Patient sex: M
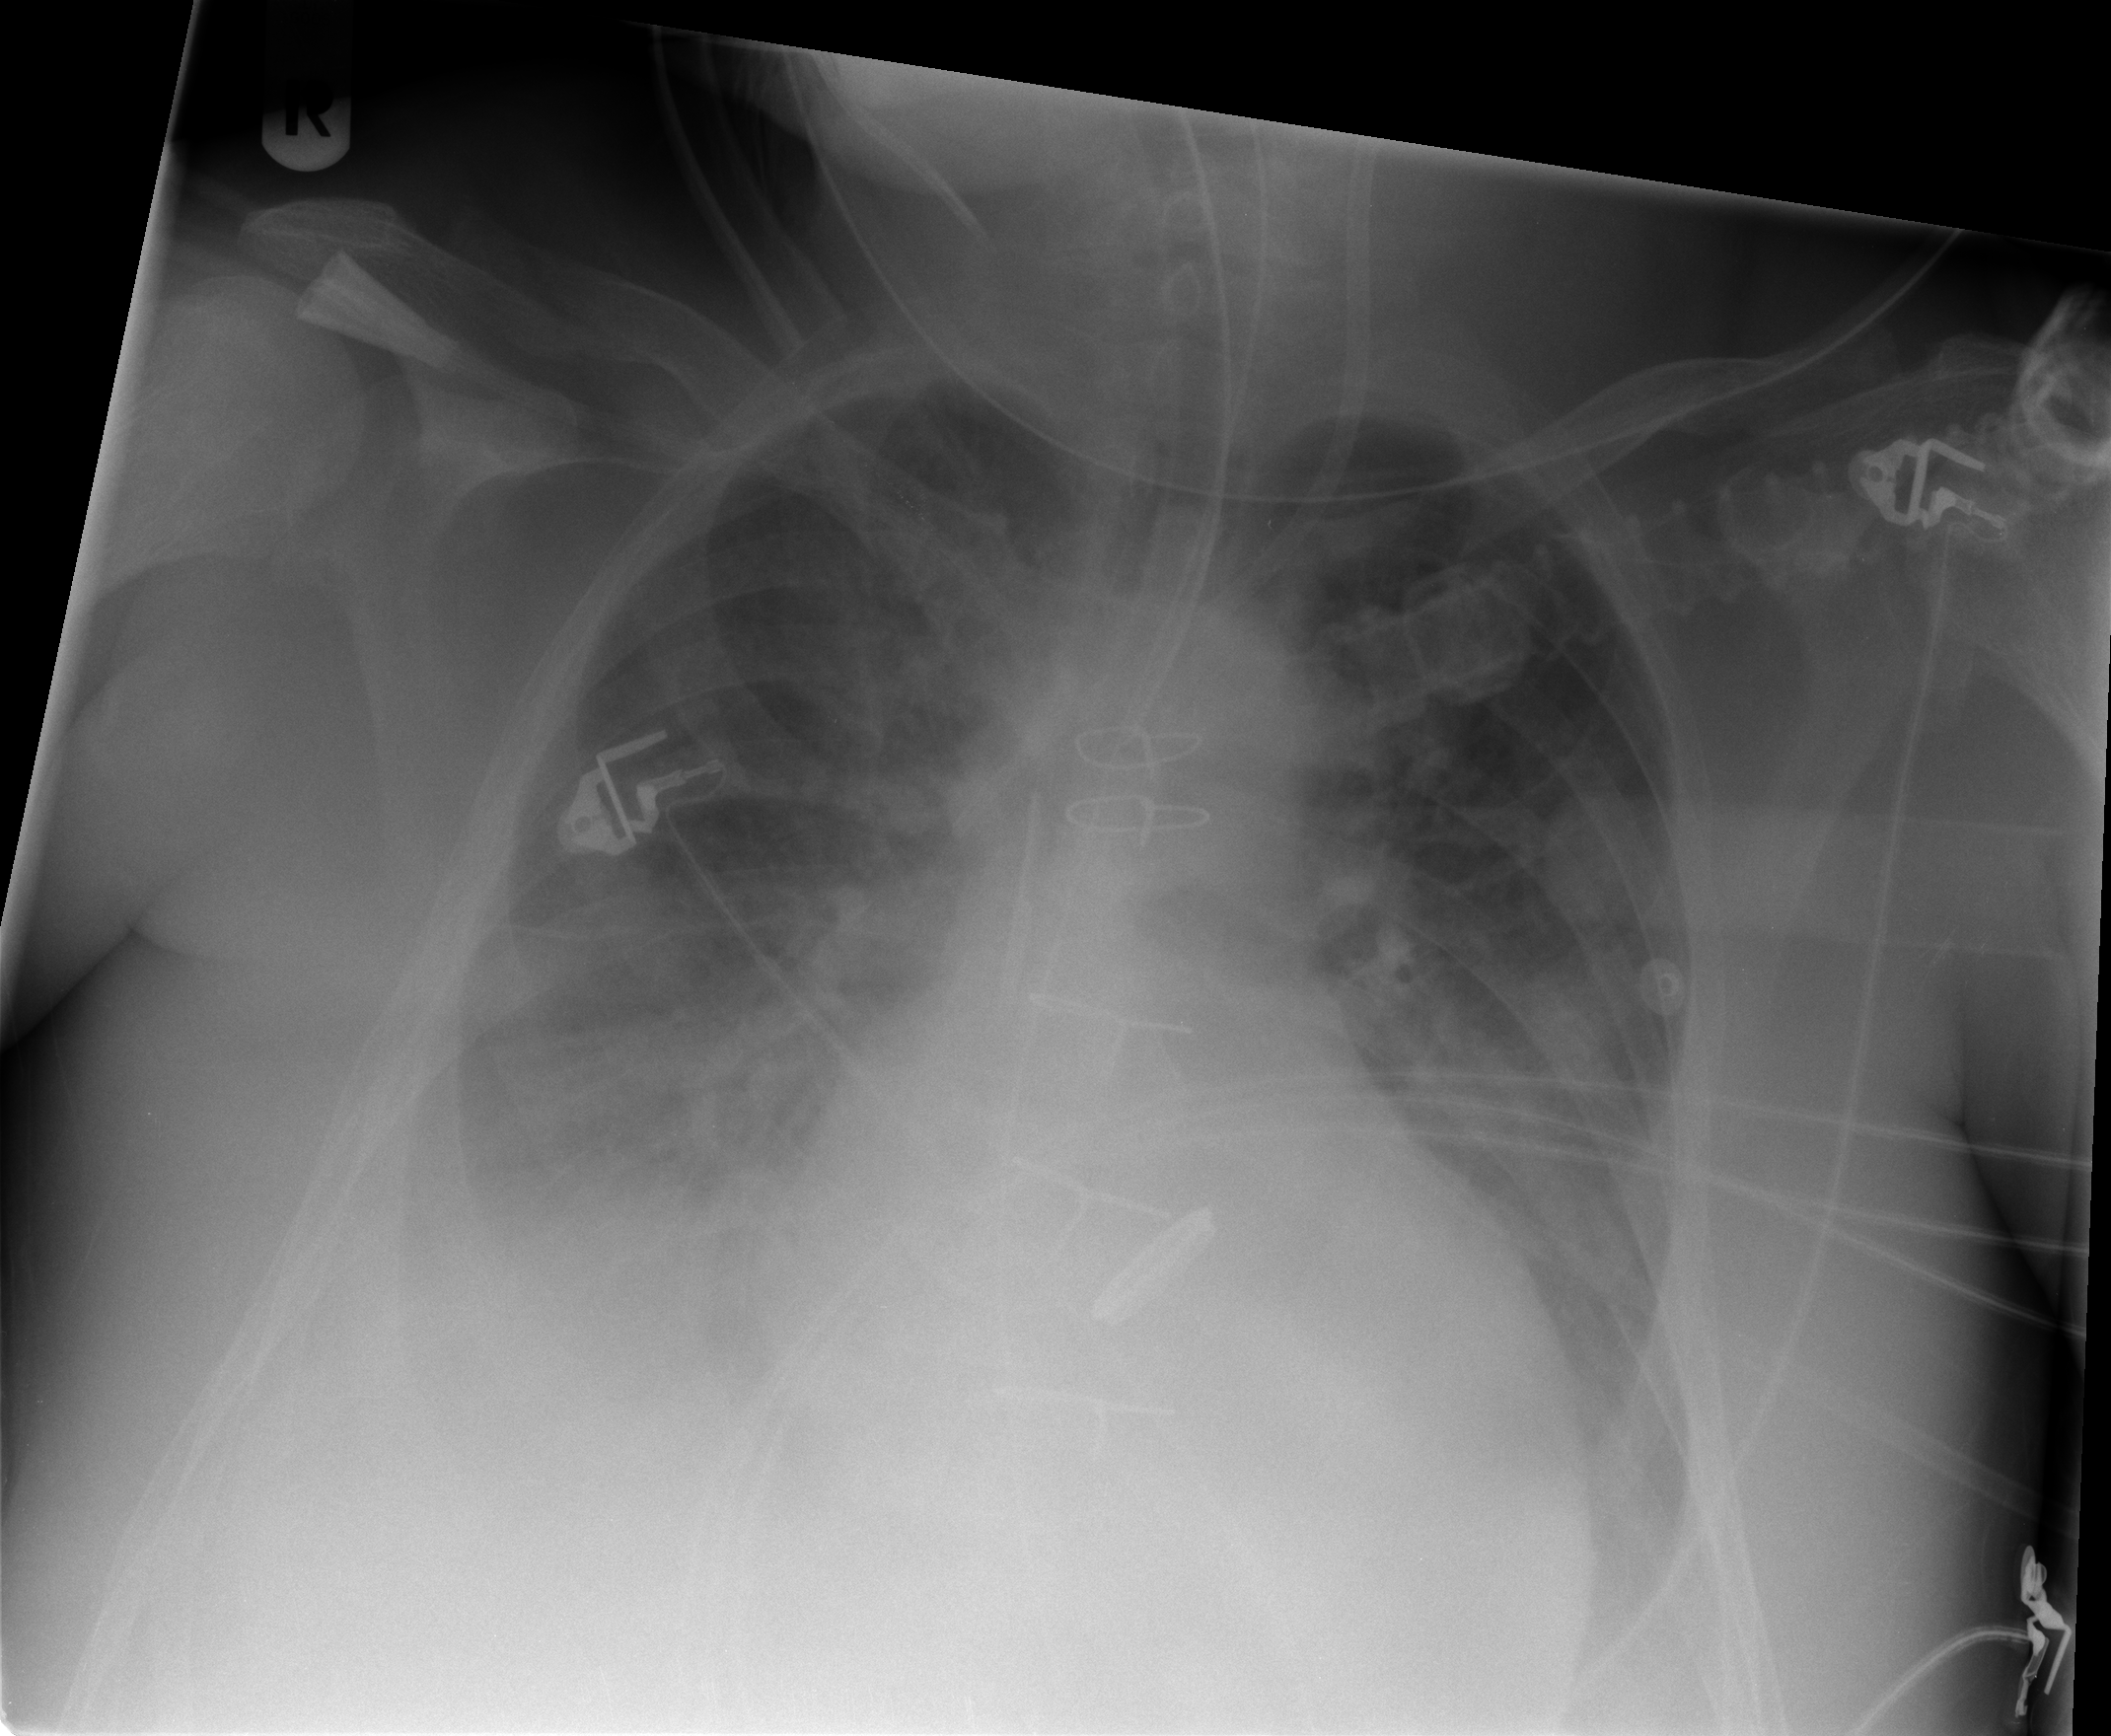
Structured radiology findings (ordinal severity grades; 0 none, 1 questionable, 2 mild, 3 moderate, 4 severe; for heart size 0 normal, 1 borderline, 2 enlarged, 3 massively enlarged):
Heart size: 1
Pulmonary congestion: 2
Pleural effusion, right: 3
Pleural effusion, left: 2
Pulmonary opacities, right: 1
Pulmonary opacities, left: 1
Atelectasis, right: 2
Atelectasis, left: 2